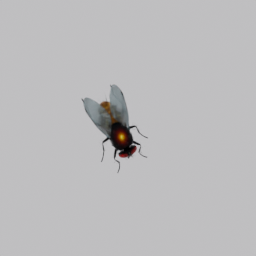
Label: animals